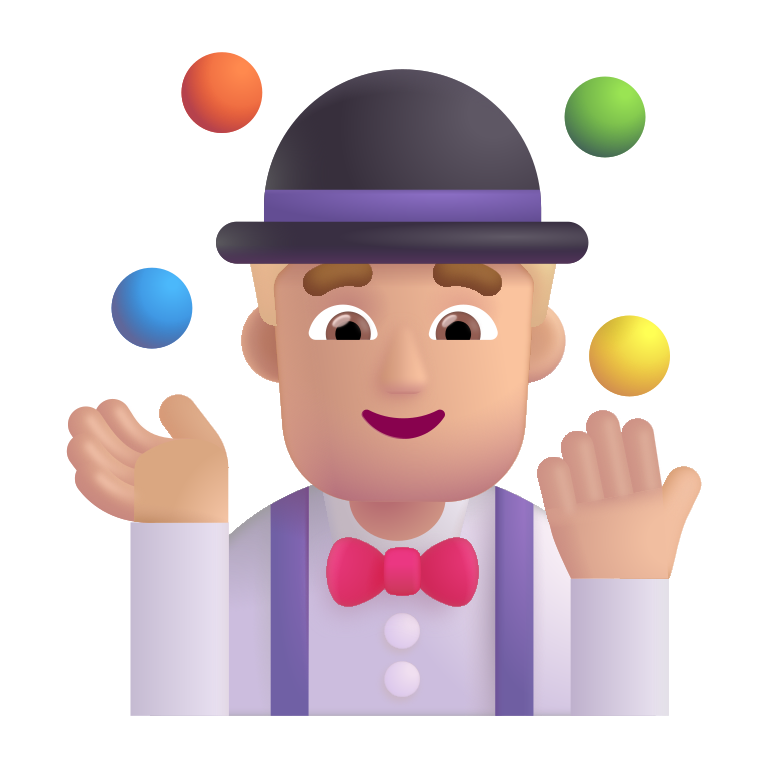
man juggling color  light